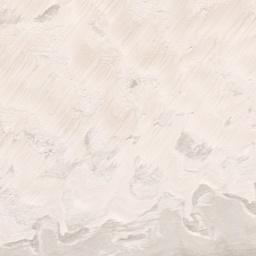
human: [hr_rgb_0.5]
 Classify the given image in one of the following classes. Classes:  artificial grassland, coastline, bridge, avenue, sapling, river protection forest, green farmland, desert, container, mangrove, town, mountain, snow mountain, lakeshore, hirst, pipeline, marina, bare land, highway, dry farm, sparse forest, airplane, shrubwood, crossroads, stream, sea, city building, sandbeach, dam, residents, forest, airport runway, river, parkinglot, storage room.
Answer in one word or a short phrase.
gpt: sandbeach